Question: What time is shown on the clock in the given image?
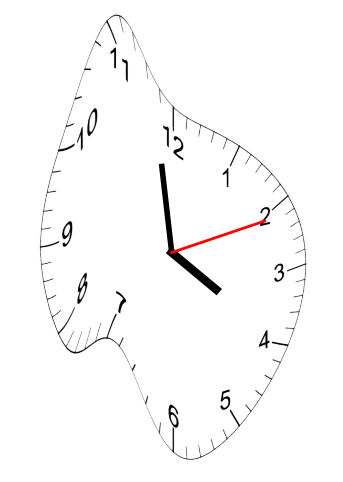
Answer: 03:58:11